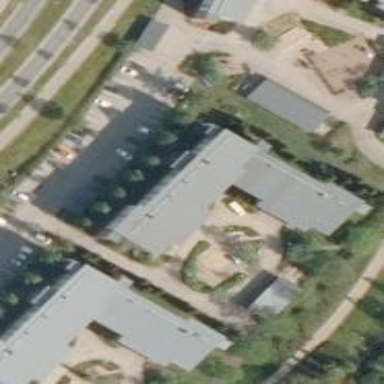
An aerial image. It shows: Residential apartments building.